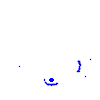
Particle: kaon